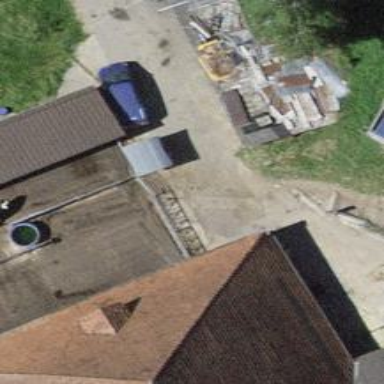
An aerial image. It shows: Garage building.